Question: How many ricochets will a ball launched from (1.0, 1.0) at 75° need to hit the target at (11.0, 9.0)? The ball reflects perfectly off the arena walls and mirror-obstacles.
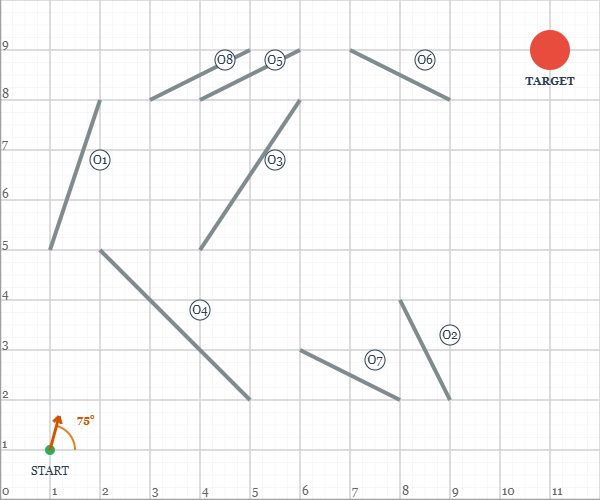
Answer: 8